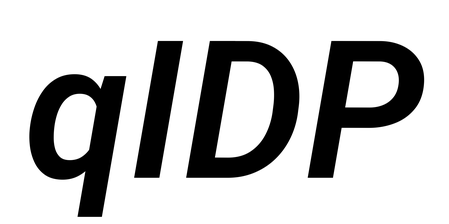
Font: Roboto-Italic_SemiBold_Italic